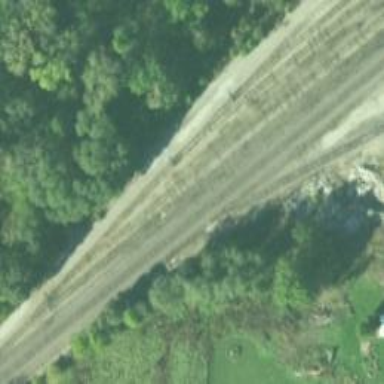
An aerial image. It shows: Railway track.